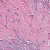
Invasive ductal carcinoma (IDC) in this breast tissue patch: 0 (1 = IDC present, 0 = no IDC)